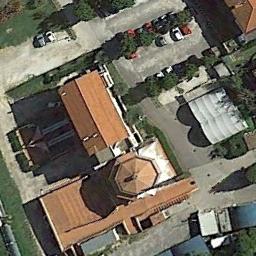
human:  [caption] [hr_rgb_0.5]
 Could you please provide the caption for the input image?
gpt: This is a church with a meadow next to it .

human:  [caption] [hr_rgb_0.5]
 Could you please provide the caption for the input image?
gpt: An orange roof with a domed church on the main house surrounded by trees, Roads and cars .

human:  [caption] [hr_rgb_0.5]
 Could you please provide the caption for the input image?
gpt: There is a church with a red roof on the open place .

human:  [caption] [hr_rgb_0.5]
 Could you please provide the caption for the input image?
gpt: The church with an octagon tower and the rest of the church has some orange roofs .

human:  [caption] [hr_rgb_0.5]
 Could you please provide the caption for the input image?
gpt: A church with an orange octangle roof beside an orange buildings .